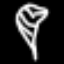
Label: leaf